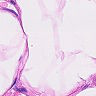
Metastatic tissue present: no